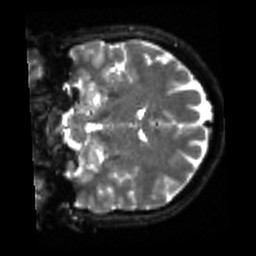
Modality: sbref
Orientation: coronal
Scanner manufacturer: siemens
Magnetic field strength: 3 T
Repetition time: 4 s
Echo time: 0.0594 s